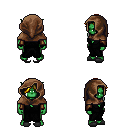
a pixel art fantasy rpg character, male body template, orc, green skin, gray robe, gold greaves, blonde loose hair, cloth hood, leather bracers, gray slippers, four views (front, back, left, right), 2x2 character sprite sheet, small pixel art, hard edges, no anti-aliasing